Question: here my error log:

Controller Code:
'''
angular.module('reklaApp')
.controller('MainCtrl', function ($scope, $http, Reklas, Modal) {
$scope.newRekla = {};
Reklas.getAll()
.success(function(data) {
$scope.reklas = data;
});
'''
Filter Code:
'''
angular.module('reklaApp')
.filter('dateFilter', function () {
return function (items) {
var filtered = [];
for (var i = 0; i < items.length; i++) {
var item = items[i];
filtered.push(item);
}
return filtered;
};
});
'''
HTML Code:
'''
<tr ng-repeat="rekla in reklas | dateFilter">
<td>{{rekla.dt | date: 'dd.MM.yyyy'}}</td>
<td>{{rekla.order}}</td>
<td>{{rekla.personal}}</td>
<td>{{rekla.department}}</td>
<td>{{rekla.xyz}}</td>
<td>{{rekla.desc | limitTo: '50'}}</td>
<td>{{rekla.costs}}</td>
'''
I think the "item" variable dont receive the data from the ng-repeat!?
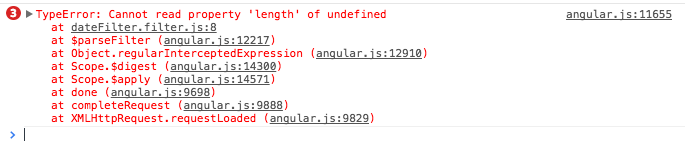
Answer: It's because you didn't create it to begin with on your $scope. So since your getAll function takes some time the filter doesn't have the data. You can fix this two ways:
By first initializing the variable:
'''
angular.module('reklaApp')
.controller('MainCtrl', function ($scope, $http, Reklas, Modal) {
$scope.newRekla = {};
$scope.reklas = [];
Reklas.getAll()
.success(function(data) {
$scope.reklas = data;
});
'''
Or by updating your filter:
'''
angular.module('reklaApp')
.filter('dateFilter', function () {
return function (items) {
if(!angular.isArray(items)){ return items }
var filtered = [];
for (var i = 0; i < items.length; i++) {
var item = items[i];
filtered.push(item);
}
return filtered;
};
});
'''